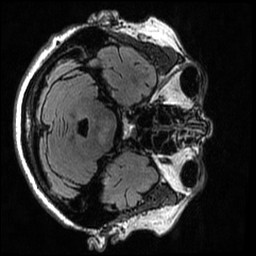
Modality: T2w
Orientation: axial
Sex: female
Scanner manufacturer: ge
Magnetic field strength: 3 T
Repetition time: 6 s
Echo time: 0.127 s